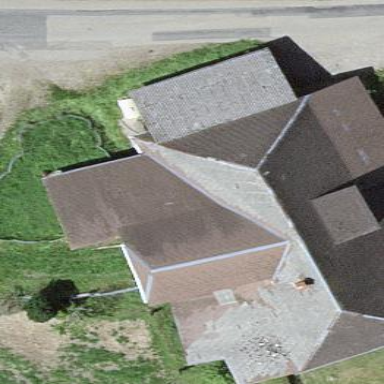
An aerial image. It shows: Farm building.